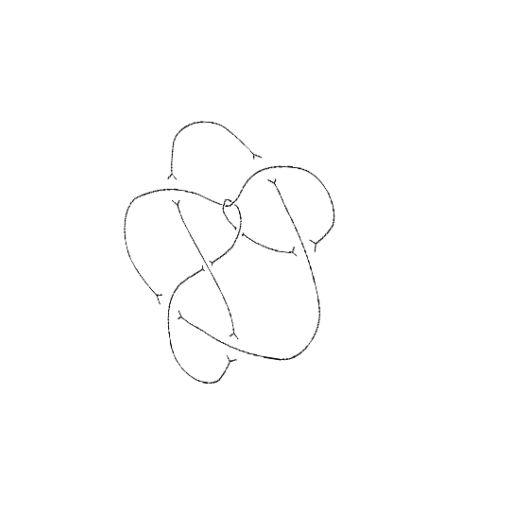
Crossing number: 9